Interaction volume radius: 5 \u00c5
Interaction volume height: 25 \u00c5
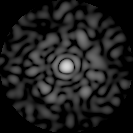
Disorder parameter: 0.8391